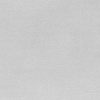
Atmospheric dust classification: dusty